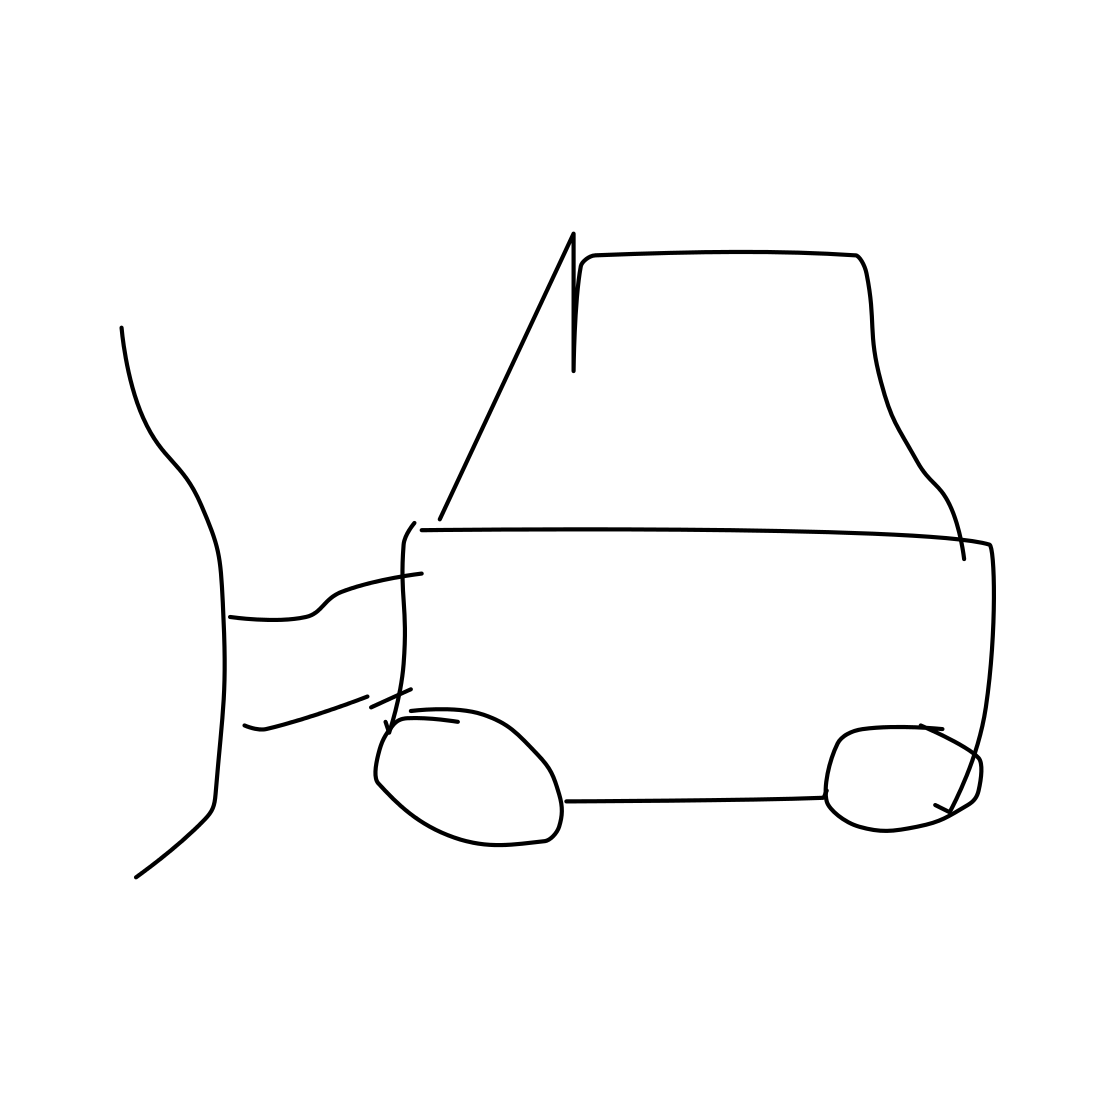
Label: bulldozer